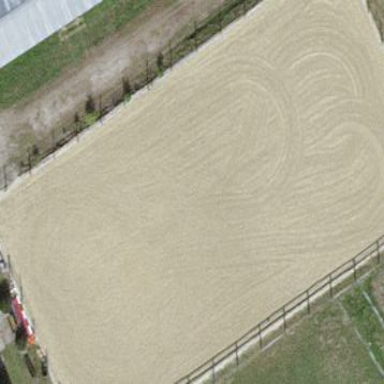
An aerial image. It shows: Equestrian sport pitch with sandy surface.